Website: crate-barrel
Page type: billing-address
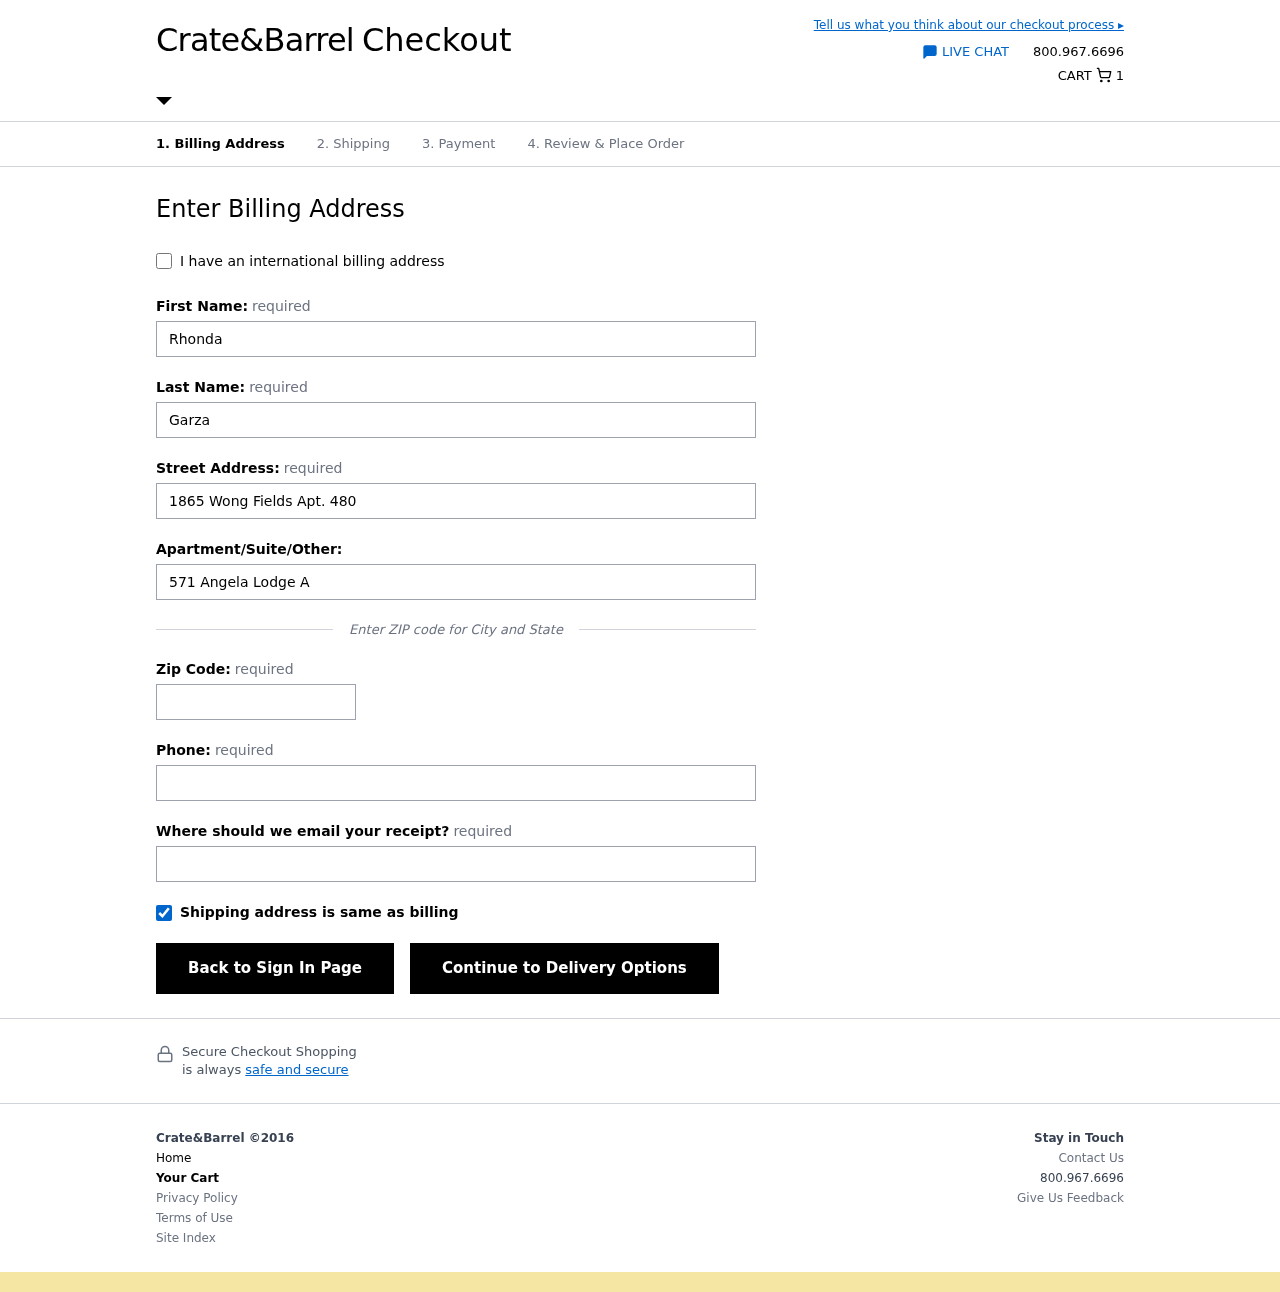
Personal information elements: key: PII_EMAIL
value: rhondagarza@gmail.com
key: PII_FIRSTNAME
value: Rhonda
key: PII_LASTNAME
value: Garza
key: PII_PHONE
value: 4803121893
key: PII_POSTCODE
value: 67610
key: PII_STREET
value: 1865 Wong Fields Apt. 480
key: PII_STREET2
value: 571 Angela Lodge Apt. 233
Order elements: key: ORDER_NUM_ITEMS
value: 1